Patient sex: M
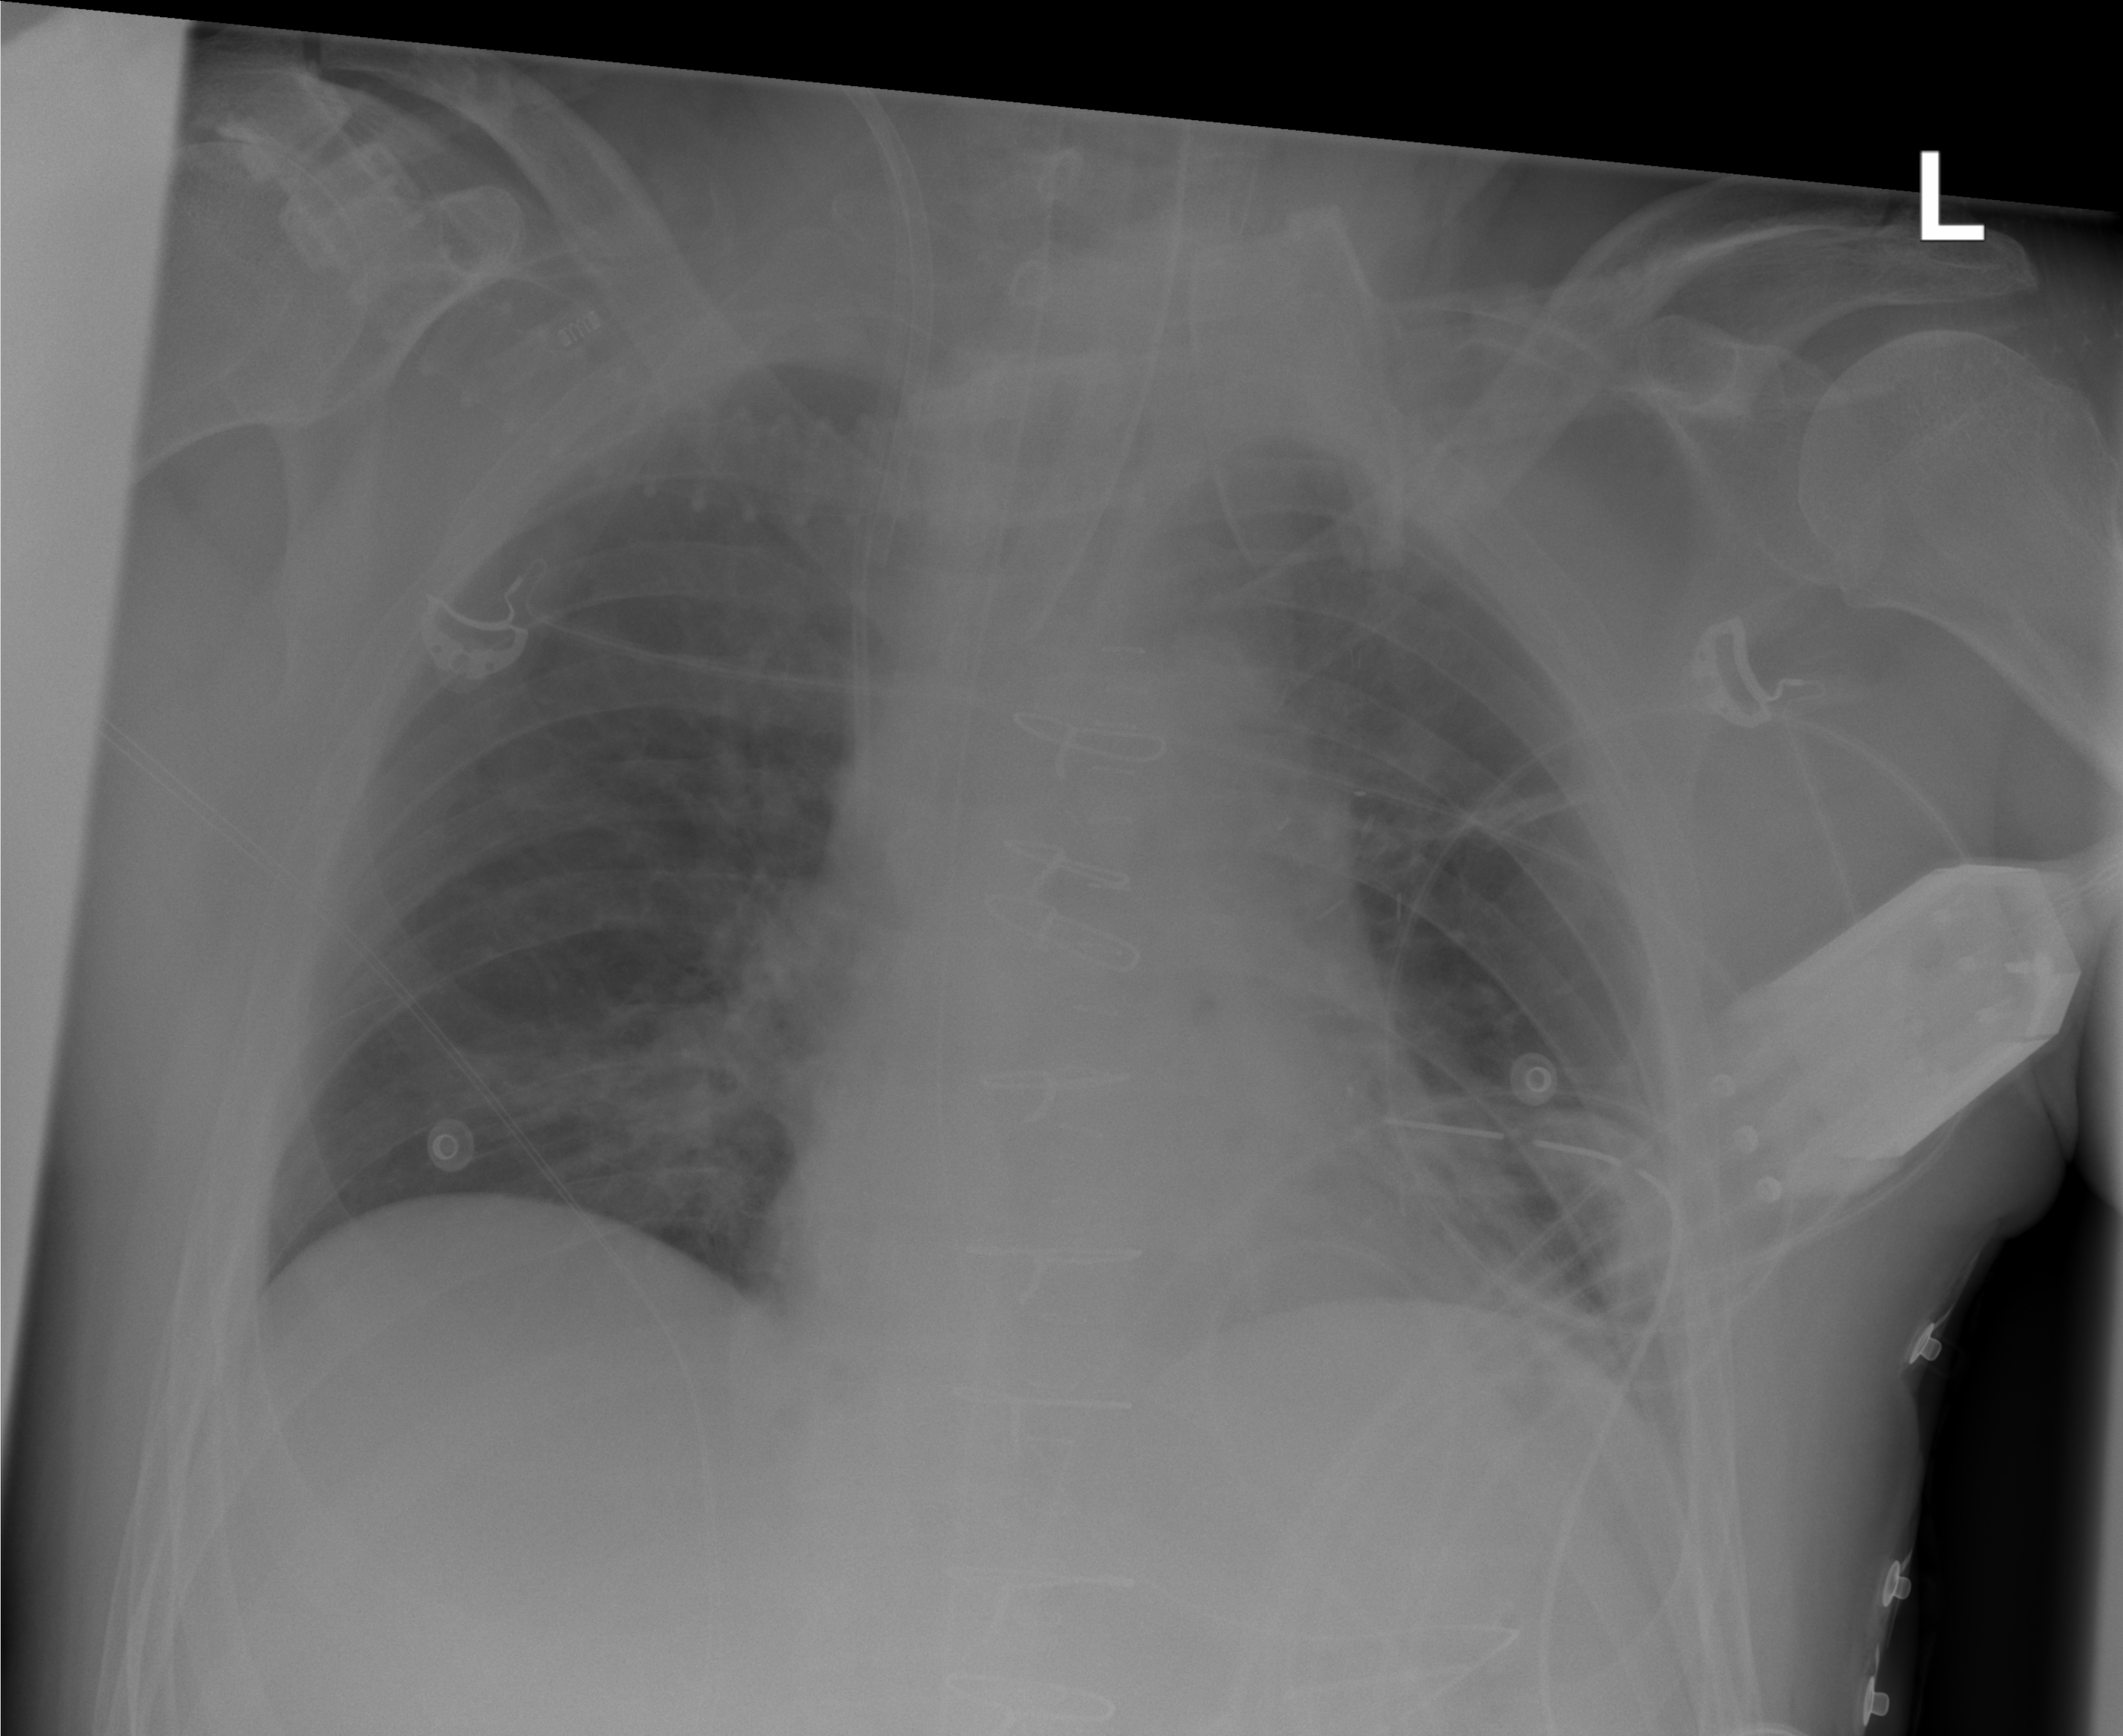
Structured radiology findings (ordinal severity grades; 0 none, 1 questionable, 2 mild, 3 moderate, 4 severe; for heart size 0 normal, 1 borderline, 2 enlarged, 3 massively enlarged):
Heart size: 0
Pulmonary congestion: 0
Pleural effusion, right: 0
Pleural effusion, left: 0
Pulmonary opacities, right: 1
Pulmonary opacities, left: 0
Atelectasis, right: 2
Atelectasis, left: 0